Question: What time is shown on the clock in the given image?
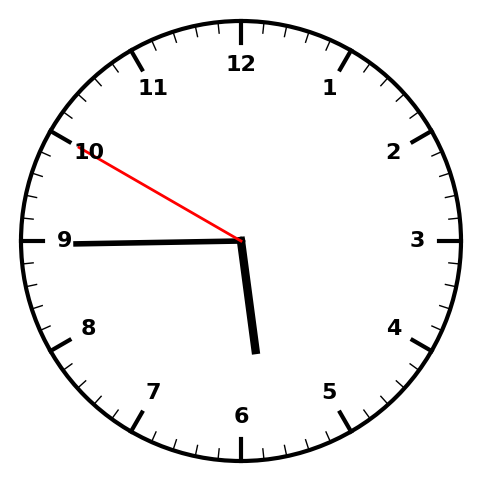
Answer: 05:44:50